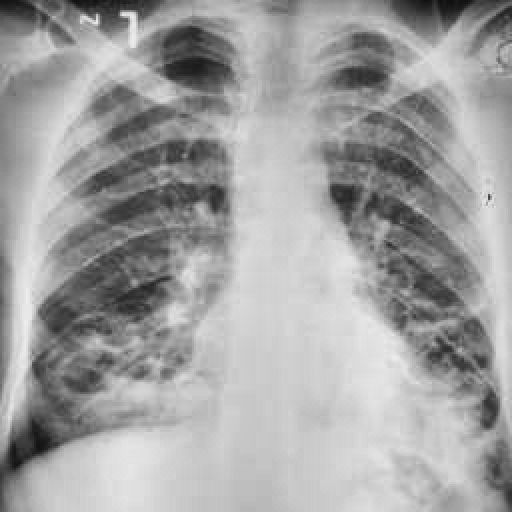
Finding: TUBERCULOSIS